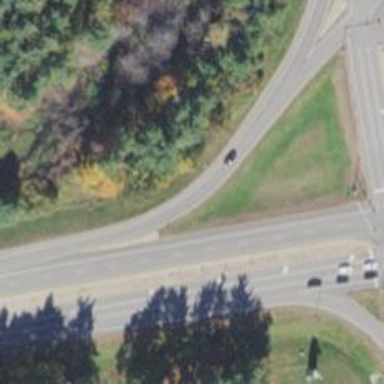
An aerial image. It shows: Primary link highway with asphalt surface.